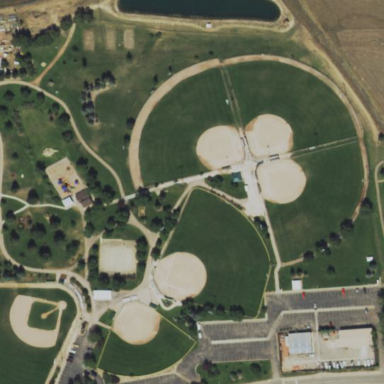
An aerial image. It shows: Grass pitch used for the sport of softball.